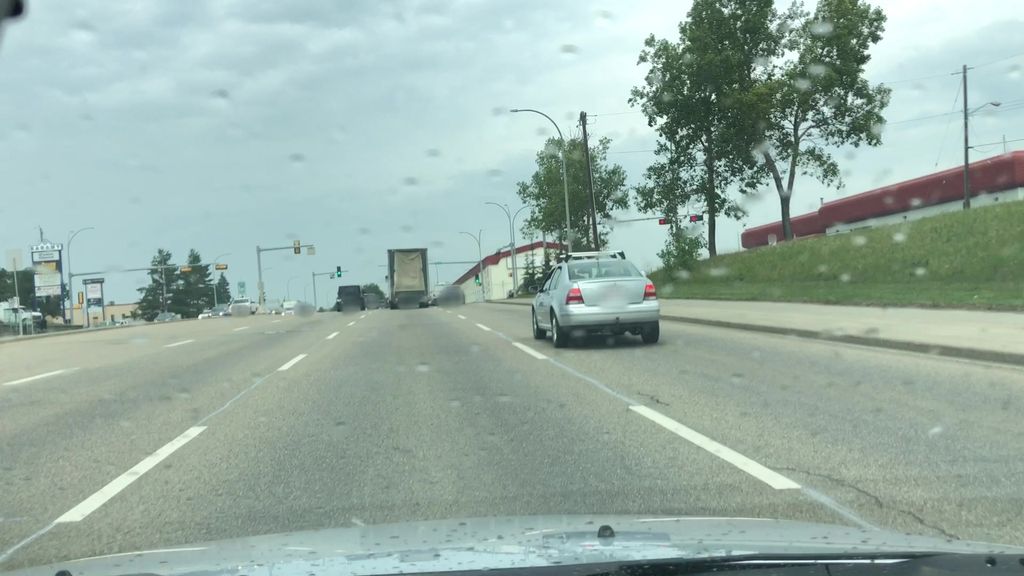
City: edmonton